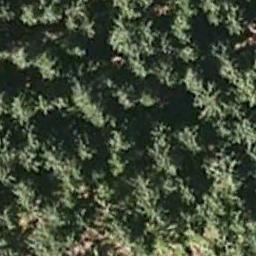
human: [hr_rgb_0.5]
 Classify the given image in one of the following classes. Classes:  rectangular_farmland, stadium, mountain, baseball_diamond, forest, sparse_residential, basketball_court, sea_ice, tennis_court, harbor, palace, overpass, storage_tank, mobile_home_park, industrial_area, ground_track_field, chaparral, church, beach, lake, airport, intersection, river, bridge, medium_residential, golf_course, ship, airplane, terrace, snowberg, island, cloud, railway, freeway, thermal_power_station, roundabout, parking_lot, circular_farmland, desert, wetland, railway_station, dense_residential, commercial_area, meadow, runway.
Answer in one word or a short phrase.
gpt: forest